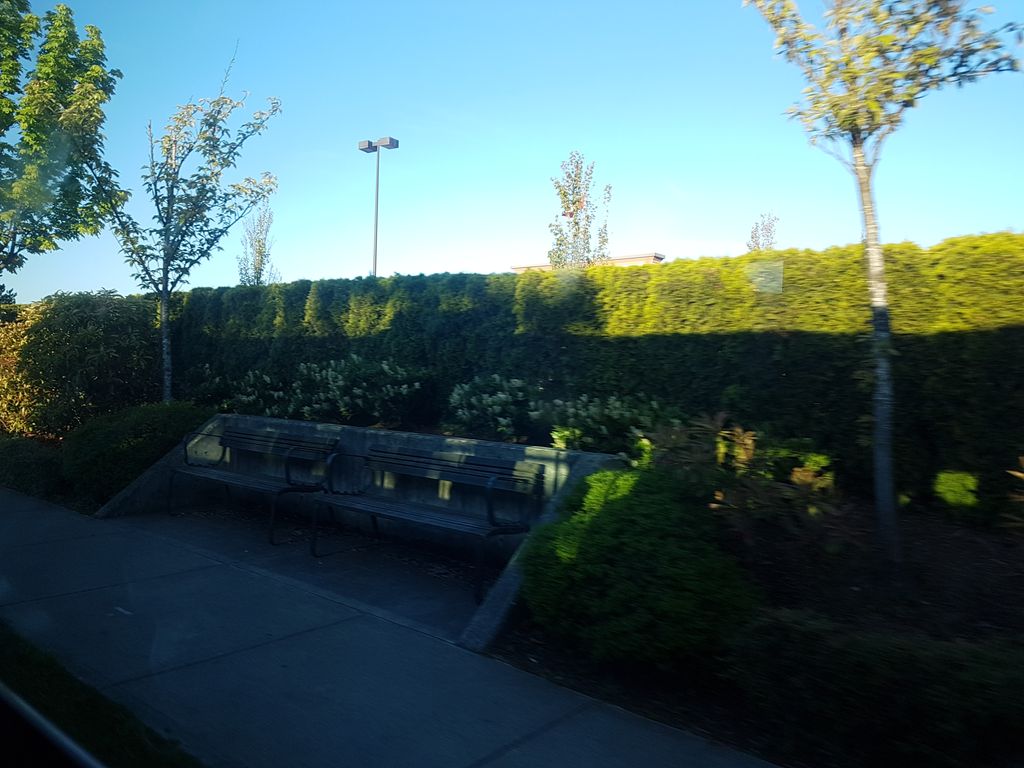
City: victoria